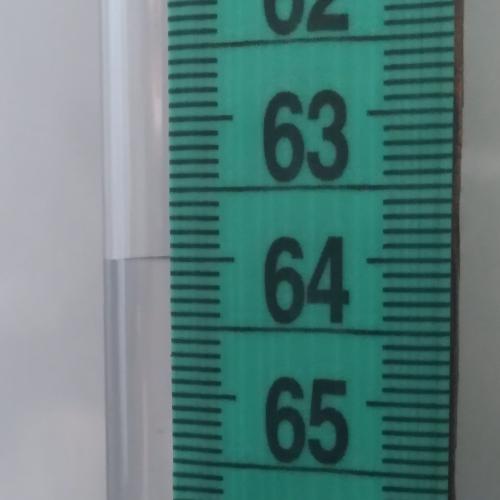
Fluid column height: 64.0 cm